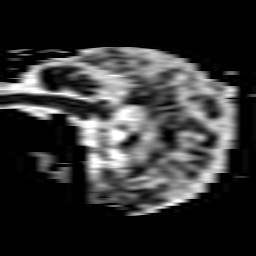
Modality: ADC
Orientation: sagittal
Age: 63
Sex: female
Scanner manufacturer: philips
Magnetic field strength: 1.5 T
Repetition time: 4.82 s
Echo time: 0.07764 s